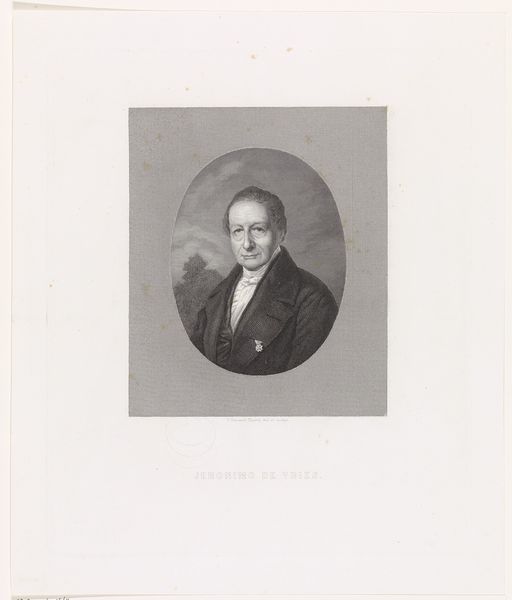
Titel: Portret van Jeronimo de Vries
Künstler: Edouard Taurel
Standort: Amsterdam
Institution: Rijksmuseum
Schlagwörter: military, white, black, collar, face, gray, hair, nose, old, painting, portrait, cloud, man, sky, tree, background, ear, head, landscape, trees, eyes, male, noble, suit, black and white, colar, frame, oval, chin, mouth, silk, french, cravat, jacket, smile, breast, outside, cheeks, vest, eye, lips, shoulders, dutch, cheek, medal, miniature, plate, tan, plain, forehead, round, shirt, whte, potrait, short, serious, pin, age, soft, brows, lapels, short hair, ascot, jowls, topcoat, jabot, 1820s, 1830s, 1840s, chirt, buttonhole, jeronimo